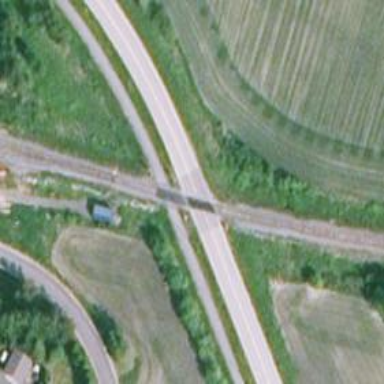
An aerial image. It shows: Full railway crossing barrier.